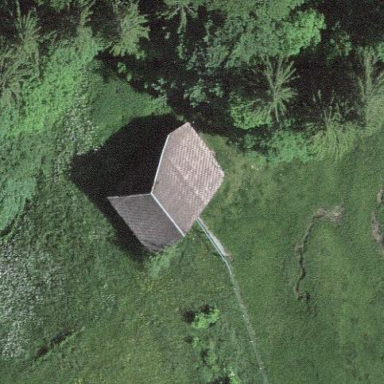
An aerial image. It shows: Farm auxiliary building.